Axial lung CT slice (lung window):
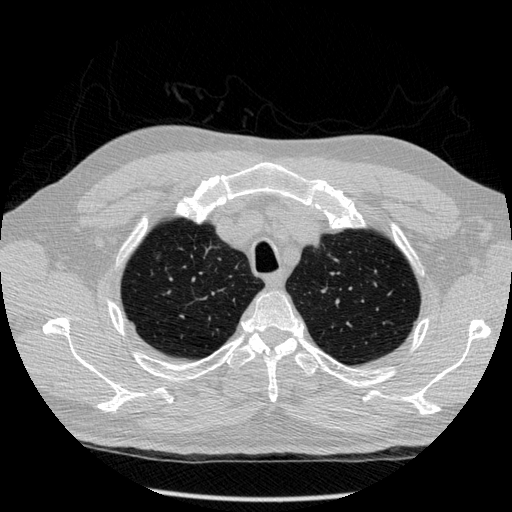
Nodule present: yes
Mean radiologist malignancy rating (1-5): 3.667